Question: I've integrated Google Analytics in to my project and it works for all files (maybe 8 other view controllers) except for one file.
Every screen in the viewDidAppear method I call
'''
// defaultTracker originally declared in AppDelegate.m
id tracker = [[GAI sharedInstance] defaultTracker];
// This screen name value will remain set on the tracker and sent with
// hits until it is set to a new value or to nil.
[tracker set:kGAIScreenName
value:@"Screen Name"];
// manual screen tracking
[tracker send:[[GAIDictionaryBuilder createAppView] build]];
'''
Everyone of them work except for one UITableViewController subclass. My ReportsViewController.m Where I get the following error:

This would be symptomatic if I didn't include these lines the corresponding .h file but I obviously do.
'''
#import "GAIDictionaryBuilder.h"
#import "GAIFields.h"
'''
What is likely to be causing this error in this file?
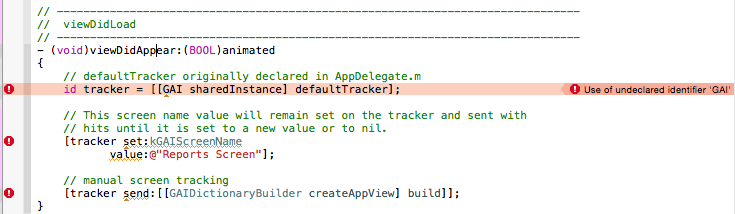
Answer: Your statement "This would be symptomatic if I didn't include these lines the corresponding .h file but I obviously do." is inaccurate.
You didn't include GAI.h.